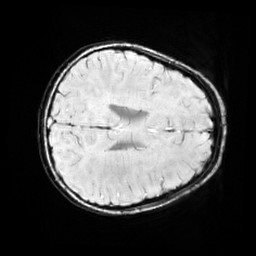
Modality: SWI
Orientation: axial
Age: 9
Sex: female
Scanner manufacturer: siemens
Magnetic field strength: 3 T
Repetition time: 0.027 s
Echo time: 0.02 s